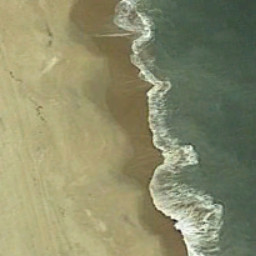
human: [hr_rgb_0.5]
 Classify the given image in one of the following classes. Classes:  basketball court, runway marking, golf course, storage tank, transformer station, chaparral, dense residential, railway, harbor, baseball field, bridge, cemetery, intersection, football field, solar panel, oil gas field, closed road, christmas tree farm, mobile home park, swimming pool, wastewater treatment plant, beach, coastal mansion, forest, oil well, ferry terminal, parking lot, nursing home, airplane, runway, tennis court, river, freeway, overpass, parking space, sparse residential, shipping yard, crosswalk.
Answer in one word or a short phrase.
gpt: beach